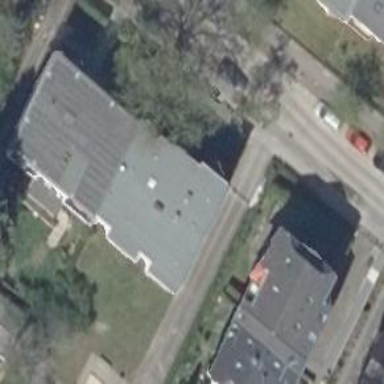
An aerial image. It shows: Image showing building with apartments.